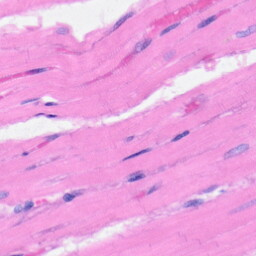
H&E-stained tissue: Heart